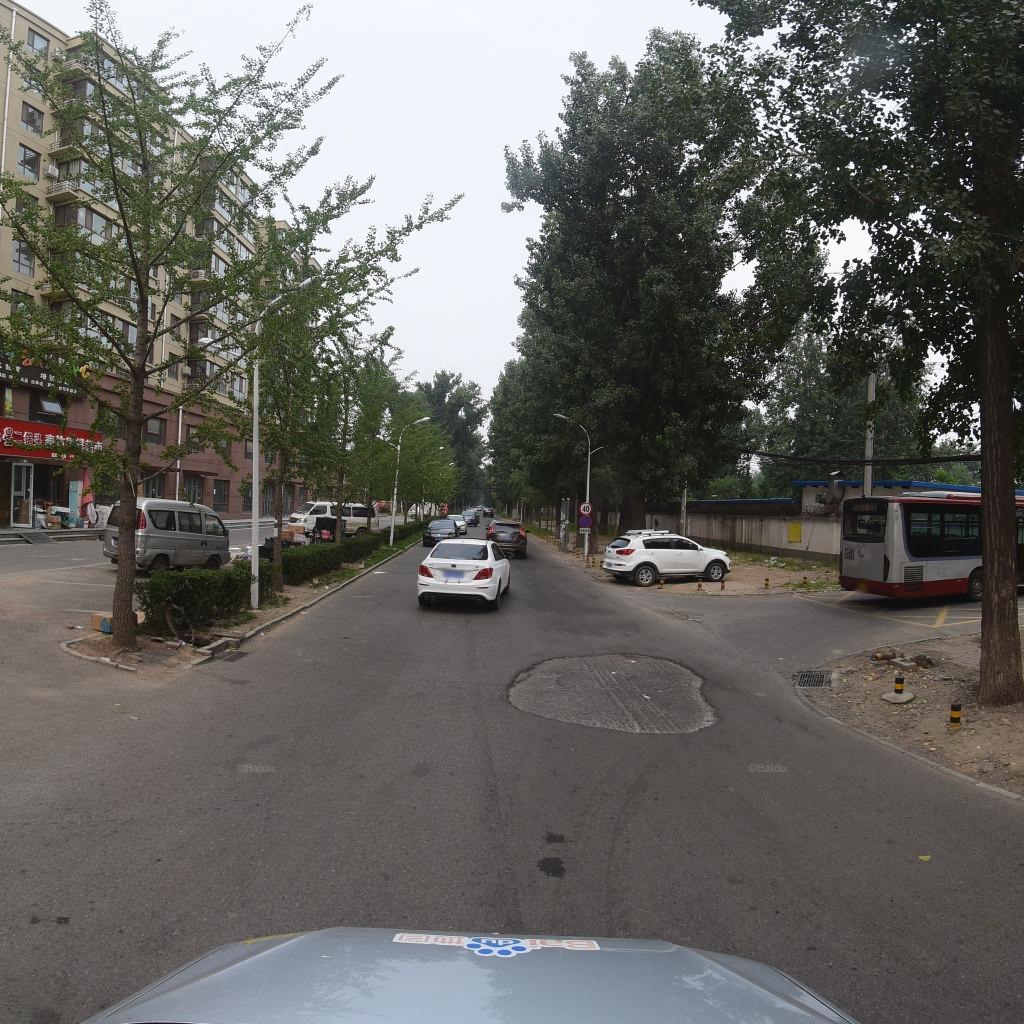
Region: Fengtai
Road damage annotations: pothole